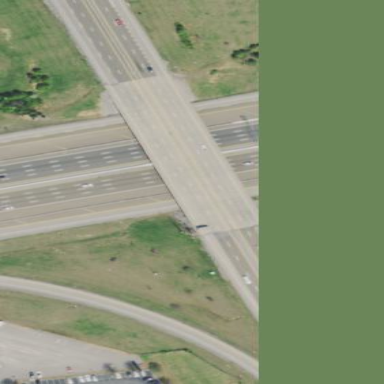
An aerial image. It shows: Beam bridge which is overpass.